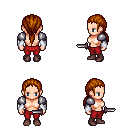
a pixel art fantasy rpg character, female body template, human, light skin, steel arm armor, red pants, brunette ponytail hairstyle, white cloth bracers, maroon shoes, dagger, four views (front, back, left, right), 2x2 character sprite sheet, small pixel art, hard edges, no anti-aliasing